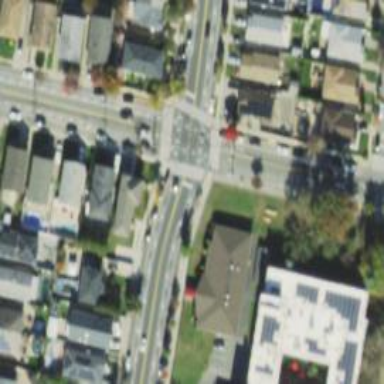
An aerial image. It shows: Footway with asphalt surface and zebra crossing.